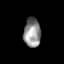
Tissue: skin
Cell type: Epithelial cells
Senescence score: 0.2522
Nuclear area (px): 486
Mean DAPI intensity: 142.282